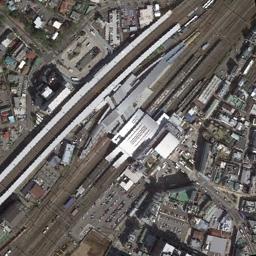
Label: railway_station